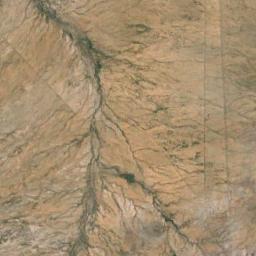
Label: mountain